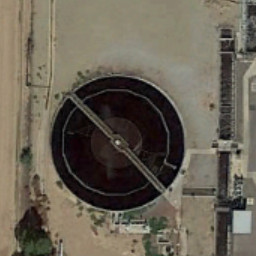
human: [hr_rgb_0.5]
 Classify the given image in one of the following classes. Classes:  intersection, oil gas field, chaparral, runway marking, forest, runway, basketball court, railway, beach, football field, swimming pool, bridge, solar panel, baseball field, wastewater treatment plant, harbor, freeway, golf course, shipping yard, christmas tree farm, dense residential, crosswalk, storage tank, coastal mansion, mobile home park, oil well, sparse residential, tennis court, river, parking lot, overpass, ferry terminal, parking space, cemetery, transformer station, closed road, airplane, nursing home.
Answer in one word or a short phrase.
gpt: wastewater treatment plant